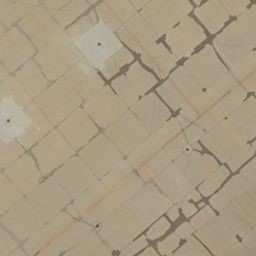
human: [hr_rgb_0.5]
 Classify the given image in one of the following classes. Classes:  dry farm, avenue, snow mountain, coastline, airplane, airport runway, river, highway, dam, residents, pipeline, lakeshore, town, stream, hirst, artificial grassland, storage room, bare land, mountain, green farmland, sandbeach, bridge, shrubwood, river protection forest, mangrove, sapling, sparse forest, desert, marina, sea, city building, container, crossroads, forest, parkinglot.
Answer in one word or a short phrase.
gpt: airport runway